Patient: sex M, age 32
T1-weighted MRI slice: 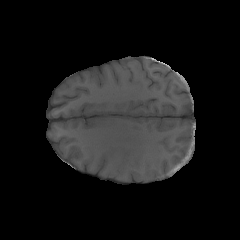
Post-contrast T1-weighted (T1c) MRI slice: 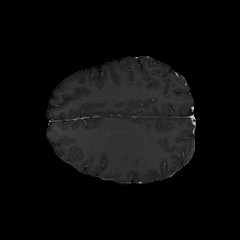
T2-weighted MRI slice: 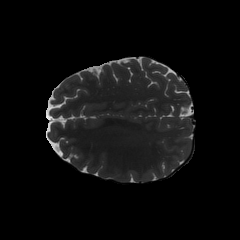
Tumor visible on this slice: no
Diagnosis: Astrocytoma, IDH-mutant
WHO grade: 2